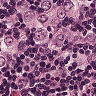
Metastatic tissue present: yes